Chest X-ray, PA view. Patient: 54 years old, sex M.
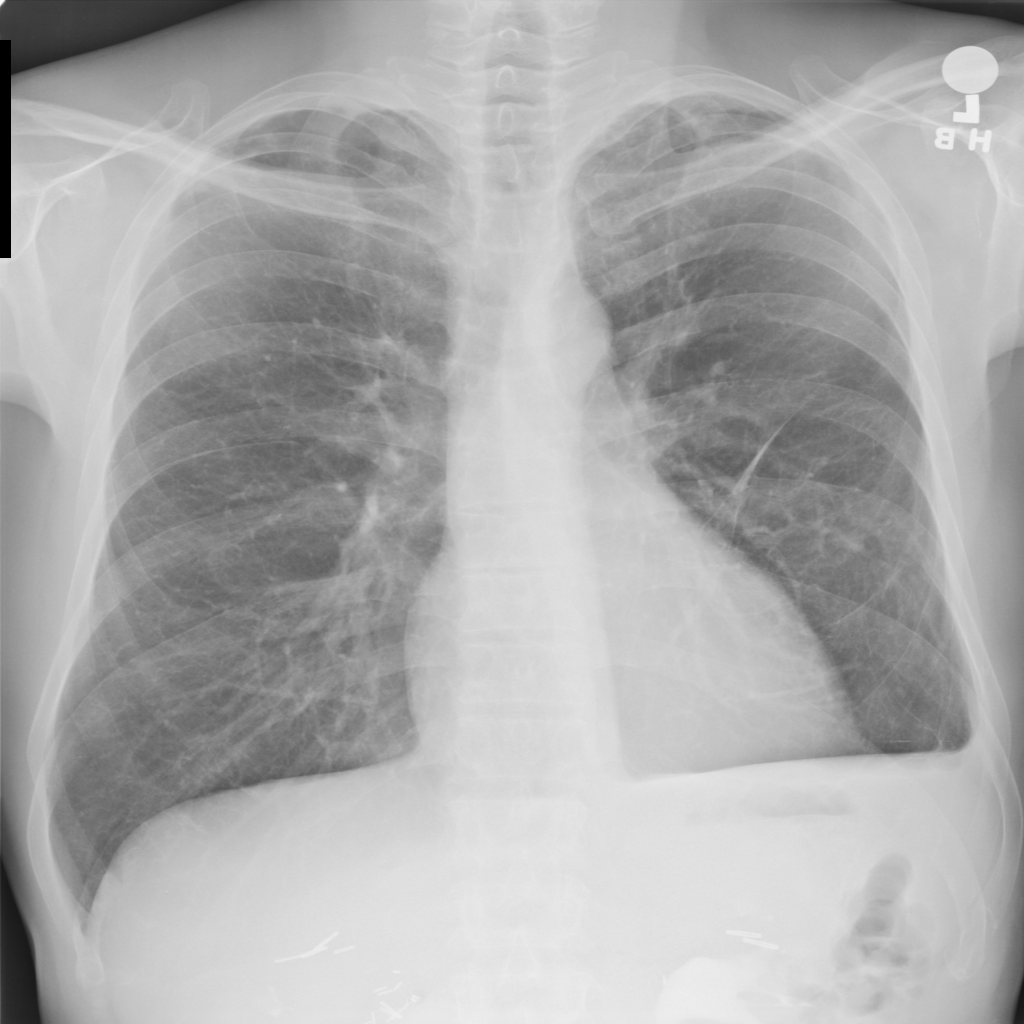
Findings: No Finding